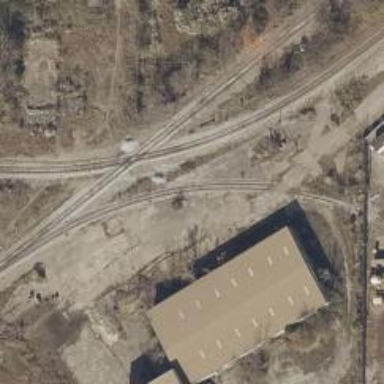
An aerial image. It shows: Railway crossing.